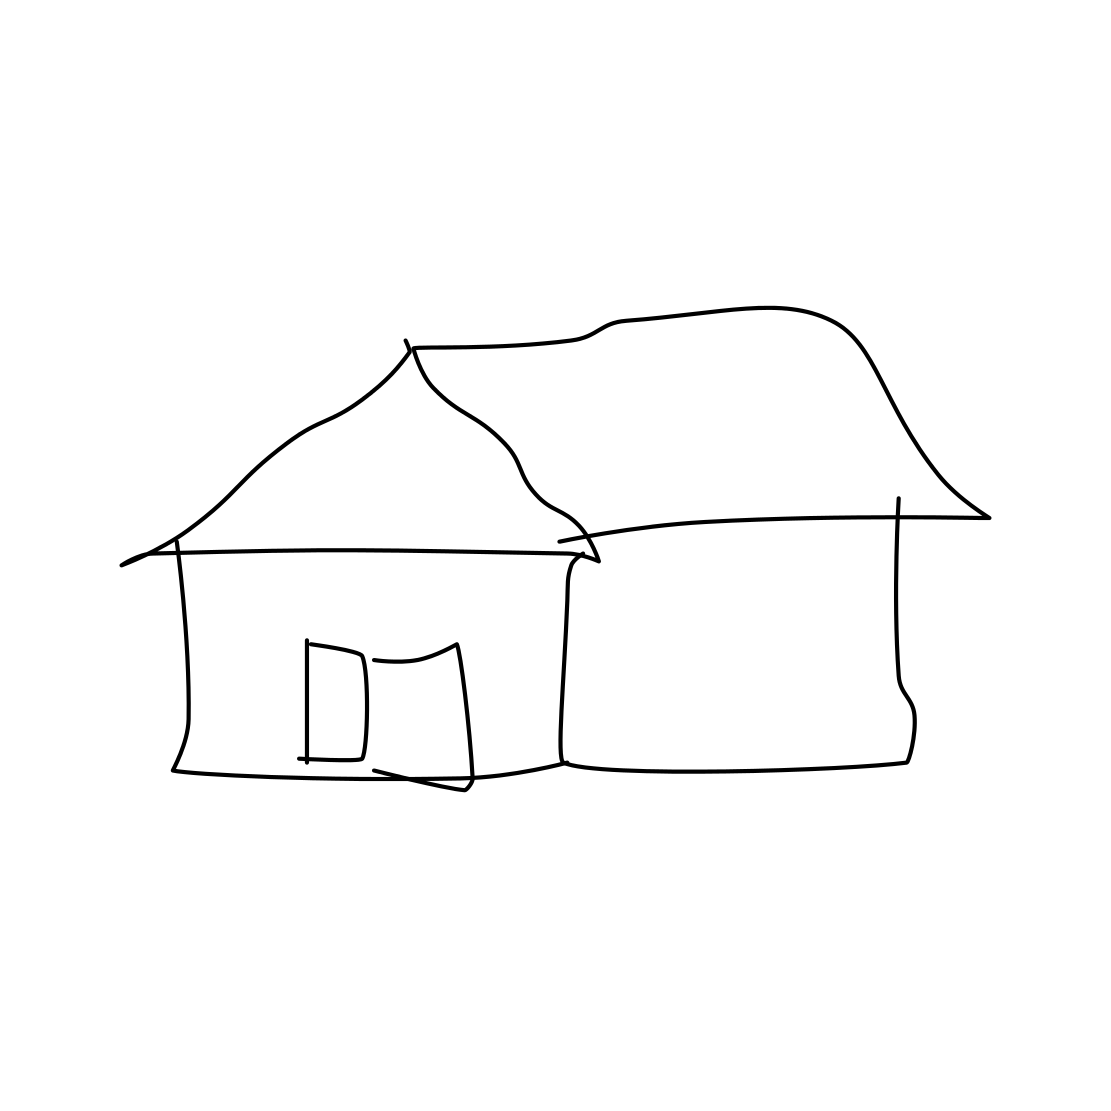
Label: barn